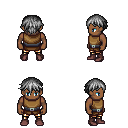
a pixel art fantasy rpg character, male body template, human, dark skin, leather chest armor, gold greaves, gray short bangs hairstyle, maroon shoes, four views (front, back, left, right), 2x2 character sprite sheet, small pixel art, hard edges, no anti-aliasing